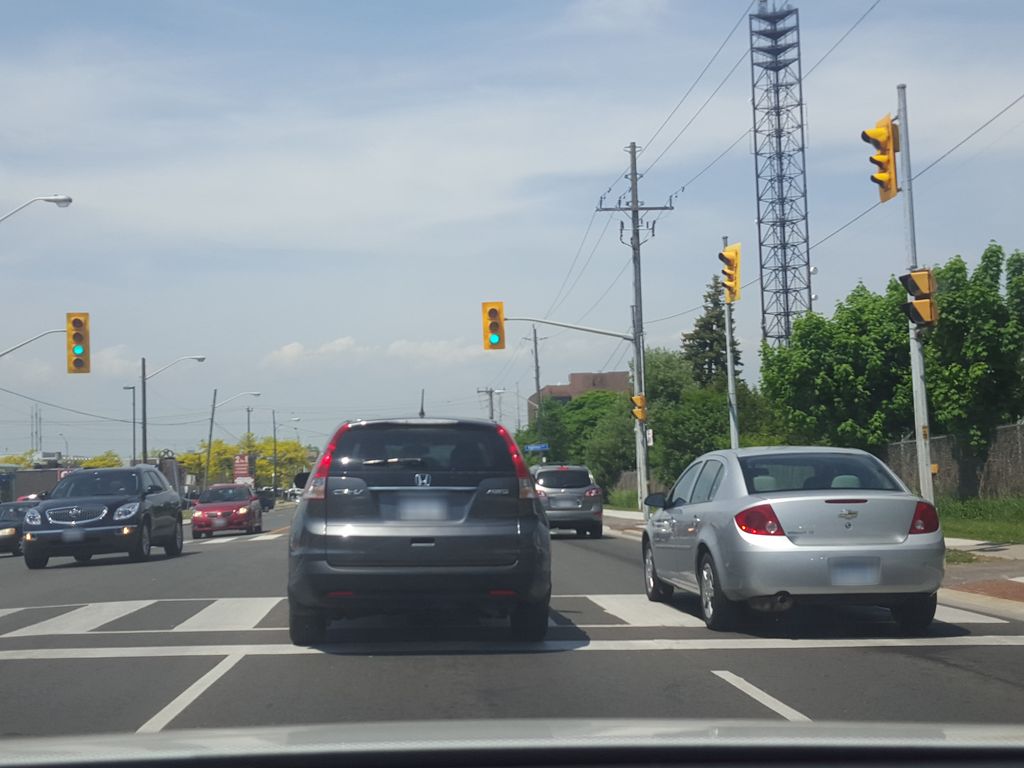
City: toronto